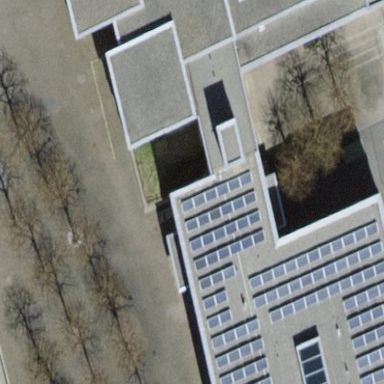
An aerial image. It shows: School building.